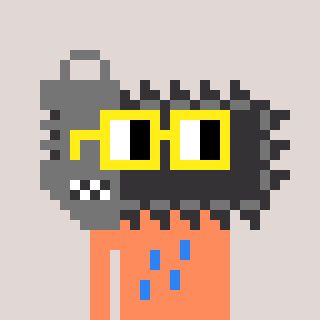
a pixel art character with square yellow glasses, a chainsaw-shaped head and a peachy-colored body on a warm background